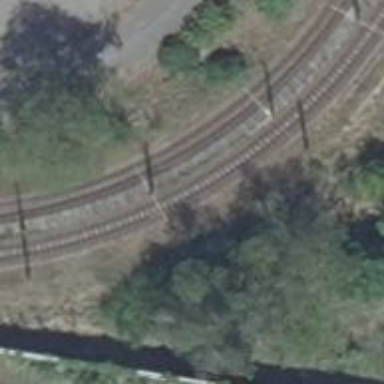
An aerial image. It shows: Tram railway with contact lines for electrification.